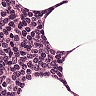
Metastatic tissue present: no